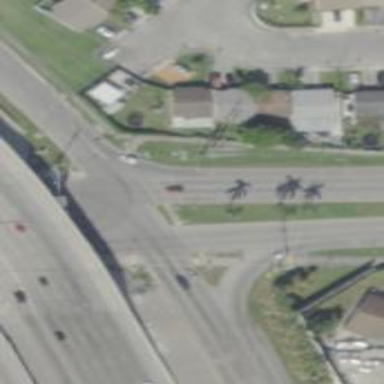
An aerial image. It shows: Asphalt footway with uncontrolled pedestrian crossing marked with lines.